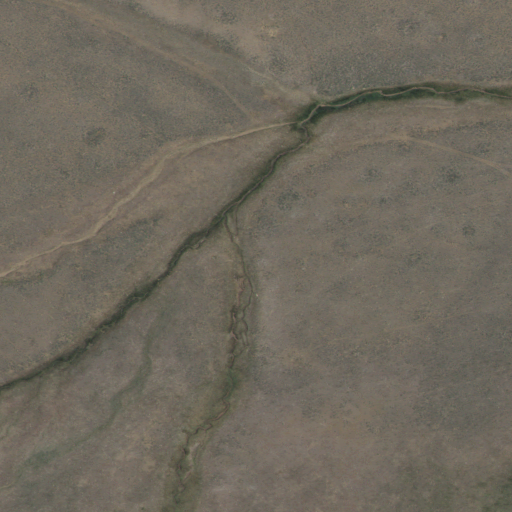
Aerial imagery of plain(s) in Idaho named Copper Basin Flat containing shrub and grassland